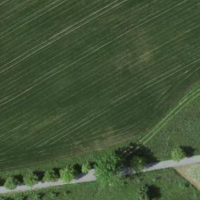
EUNIS habitat code: 52
Species observed at this site:
Falco subbuteo